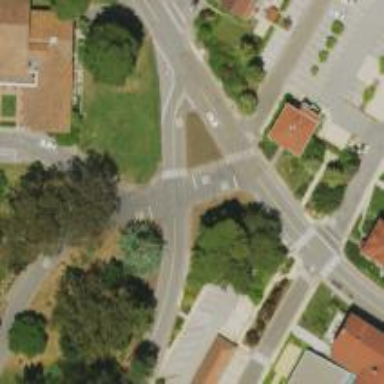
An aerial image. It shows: Uncontrolled zebra crossing.